Aerial crown-view tile of a tropical tree (Barro Colorado Island, Panama), acquired 20250512:
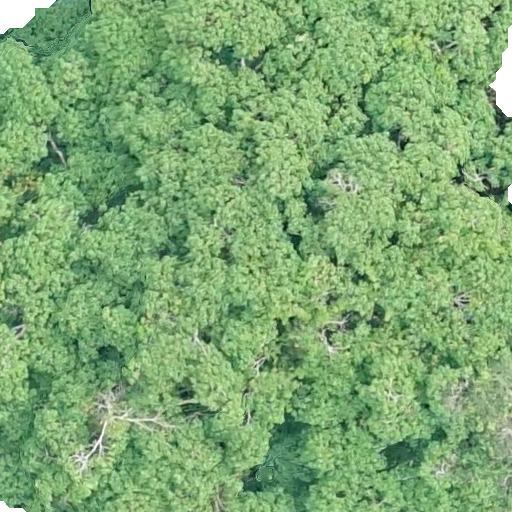
Species: Hura crepitans
GBIF accepted scientific name: Hura crepitans
Crown area: 583.485 m²